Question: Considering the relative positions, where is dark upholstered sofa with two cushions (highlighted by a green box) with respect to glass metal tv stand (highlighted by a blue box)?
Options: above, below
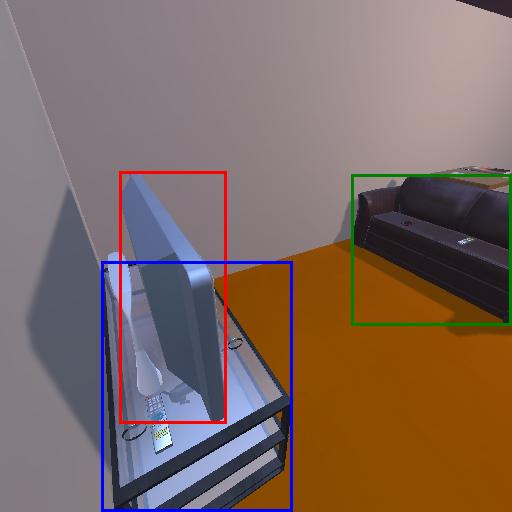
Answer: above